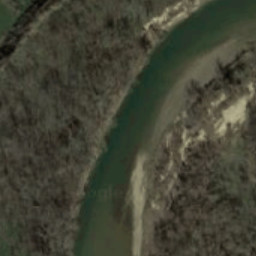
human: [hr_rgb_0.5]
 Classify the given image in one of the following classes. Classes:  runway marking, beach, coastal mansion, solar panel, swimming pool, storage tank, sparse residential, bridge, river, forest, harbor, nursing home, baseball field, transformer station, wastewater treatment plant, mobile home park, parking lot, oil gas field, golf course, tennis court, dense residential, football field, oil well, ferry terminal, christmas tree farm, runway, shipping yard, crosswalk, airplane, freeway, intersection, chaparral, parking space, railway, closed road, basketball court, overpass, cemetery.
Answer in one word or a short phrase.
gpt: river